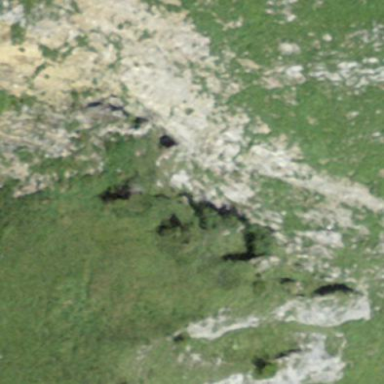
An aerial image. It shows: Landscape of bare rock.